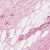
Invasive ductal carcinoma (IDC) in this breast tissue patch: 0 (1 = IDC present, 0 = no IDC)